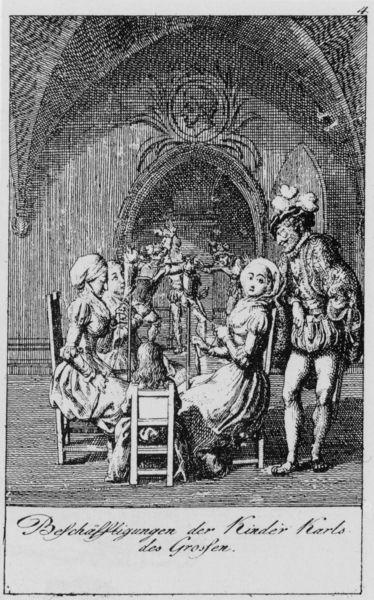
Titel: Beschäftigungen der Kinder Karls des Großen
Künstler: Daniel Chodowiecki
Standort: viele Standorte
Institution: Seriendruck
Schlagwörter: dunkel, feder, gruppe, hand, kopf, mann, schatten, weiß, frauen, menschen, mädchen, sitzen, brust, damen, frankreich, frau, frisur, grau, haar, hell, hut, kleid, kleider, licht, mund, männer, nase, profil, raum, schwarz, stuhl, stühle, tisch, tür, zeichnung, zimmer, blick, dame, gürtel, gesellschaft, haube, ornament, rock, bart, mütze, wand, arm, arme, augen, diener, federn, gesicht, mensch, rahmen, stehen, ärmel, herr, hände, innenraum, boden, auge, haare, mantel, adel, decke, familie, kind, locken, renaissance, kinder, kreis, beine, federhut, schürze, bein, schrift, lehne, bogen, lehrer, schürzen, grafik, graphik, linien, hof, saal, könig, essen, karikatur, tafel, münder, nasen, spielen, handarbeit, inschrift, ornamente, verzierung, lciht, türflügel, knie, tor, halle, bögen, ellebogen, spiel, eingang, tusche, gewölbe, unterschrift, medaillon, linie, druck, druckgraphik, schwarz-weiss, druckgrafik, schraffur, blanc, radierung, stich, illustration, schwert, text, beschriftung, degen, hauben, mahl, mahlzeit, ritter, darstellung, puppen, buchseite, noir, bankett, gotisch, kreuzgratgewölbe, spitzbogen, spitzbögen, mittelalter, kopftücher, fechten, höfisch, strumpfhosen, abendmahl, karl, voute, geweih, kupferstich, weben, pluderhosen, spielzeug, spinnen, webstuhl, fraune, kreuzgang, holztür, karl der große, kuperstich, decje, passepartout, galan, beinkleid, seriendruck, kreuzschraffur, beinkleider, gravure, marschall, gris, schwarz-weß, beschäftigung, puppenspieler, table, beschäftigungen, beschäftigungen der kinder kar, bschäftigungen, karl der grösse, zimmwe, zu tisch, sitzende gruppe, dames, hommes, banquet, chaises, charlemagne, moyen age, kreuzdecke, kinderlehrer, haushofmeister